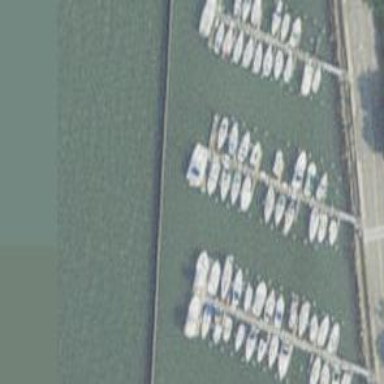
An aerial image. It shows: Pier located along footway.